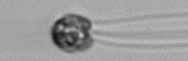
Label: flagellate_morphotype1